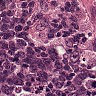
Metastatic tissue present: no